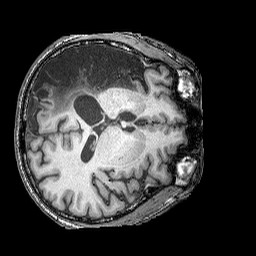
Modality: T1w
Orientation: axial
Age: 43
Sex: male
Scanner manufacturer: siemens
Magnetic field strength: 3 T
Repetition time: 2.25 s
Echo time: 0.00415 s